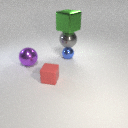
small red rubber cube to the left of small blue metal sphere